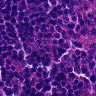
Metastatic tissue present: no